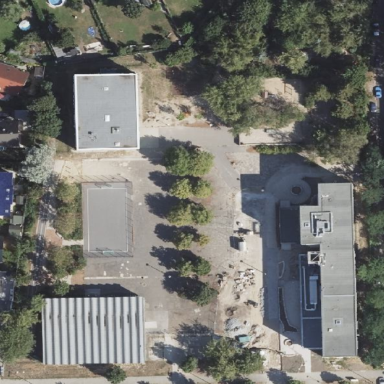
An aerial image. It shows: School.